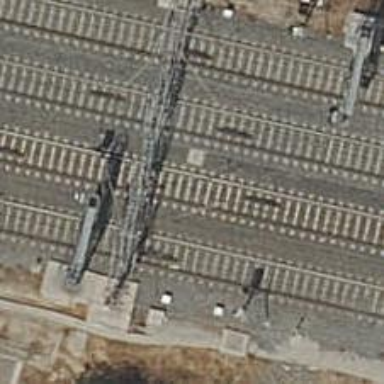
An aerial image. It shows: Railway bridge with electrified contact lines.